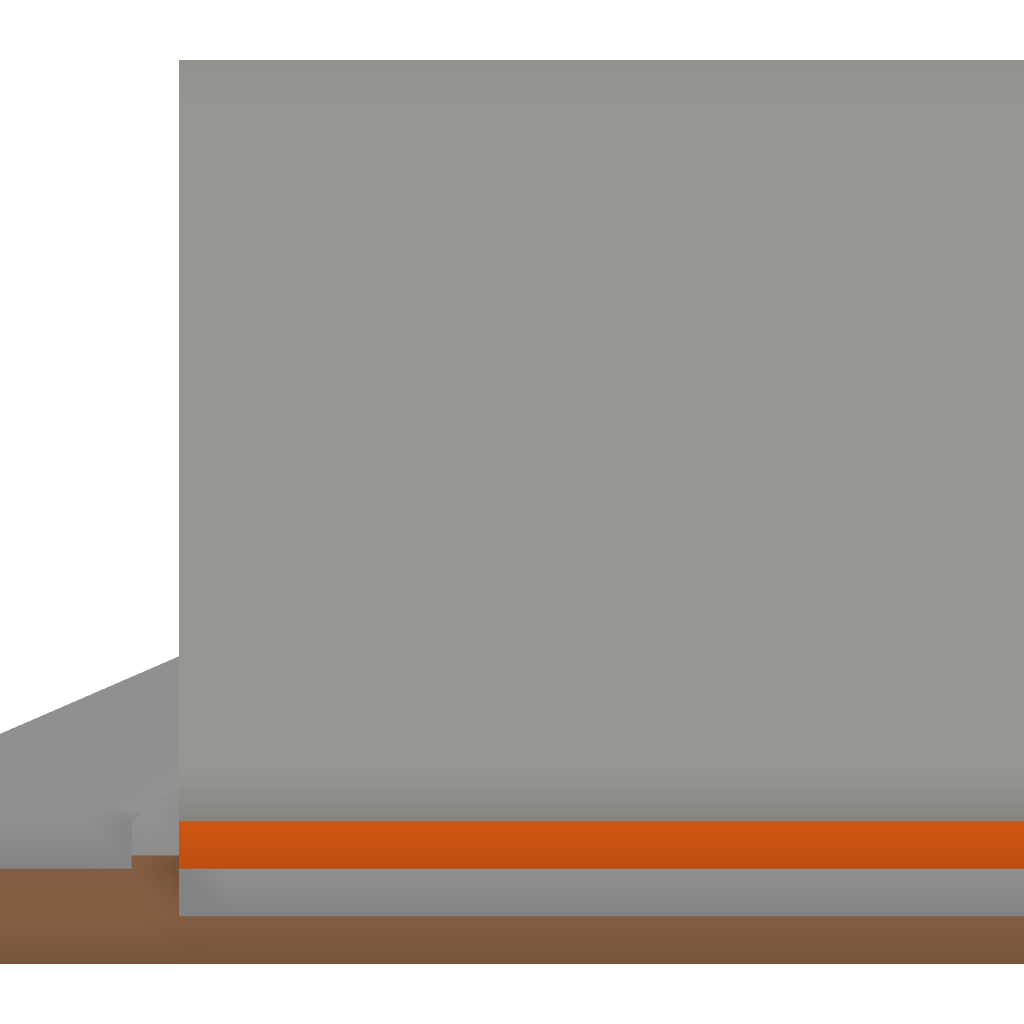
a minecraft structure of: MyPVP